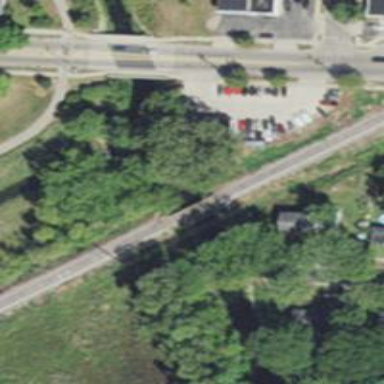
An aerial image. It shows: Railway crossing.